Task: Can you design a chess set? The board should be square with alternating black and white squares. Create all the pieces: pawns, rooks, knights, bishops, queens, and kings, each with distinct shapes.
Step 115:
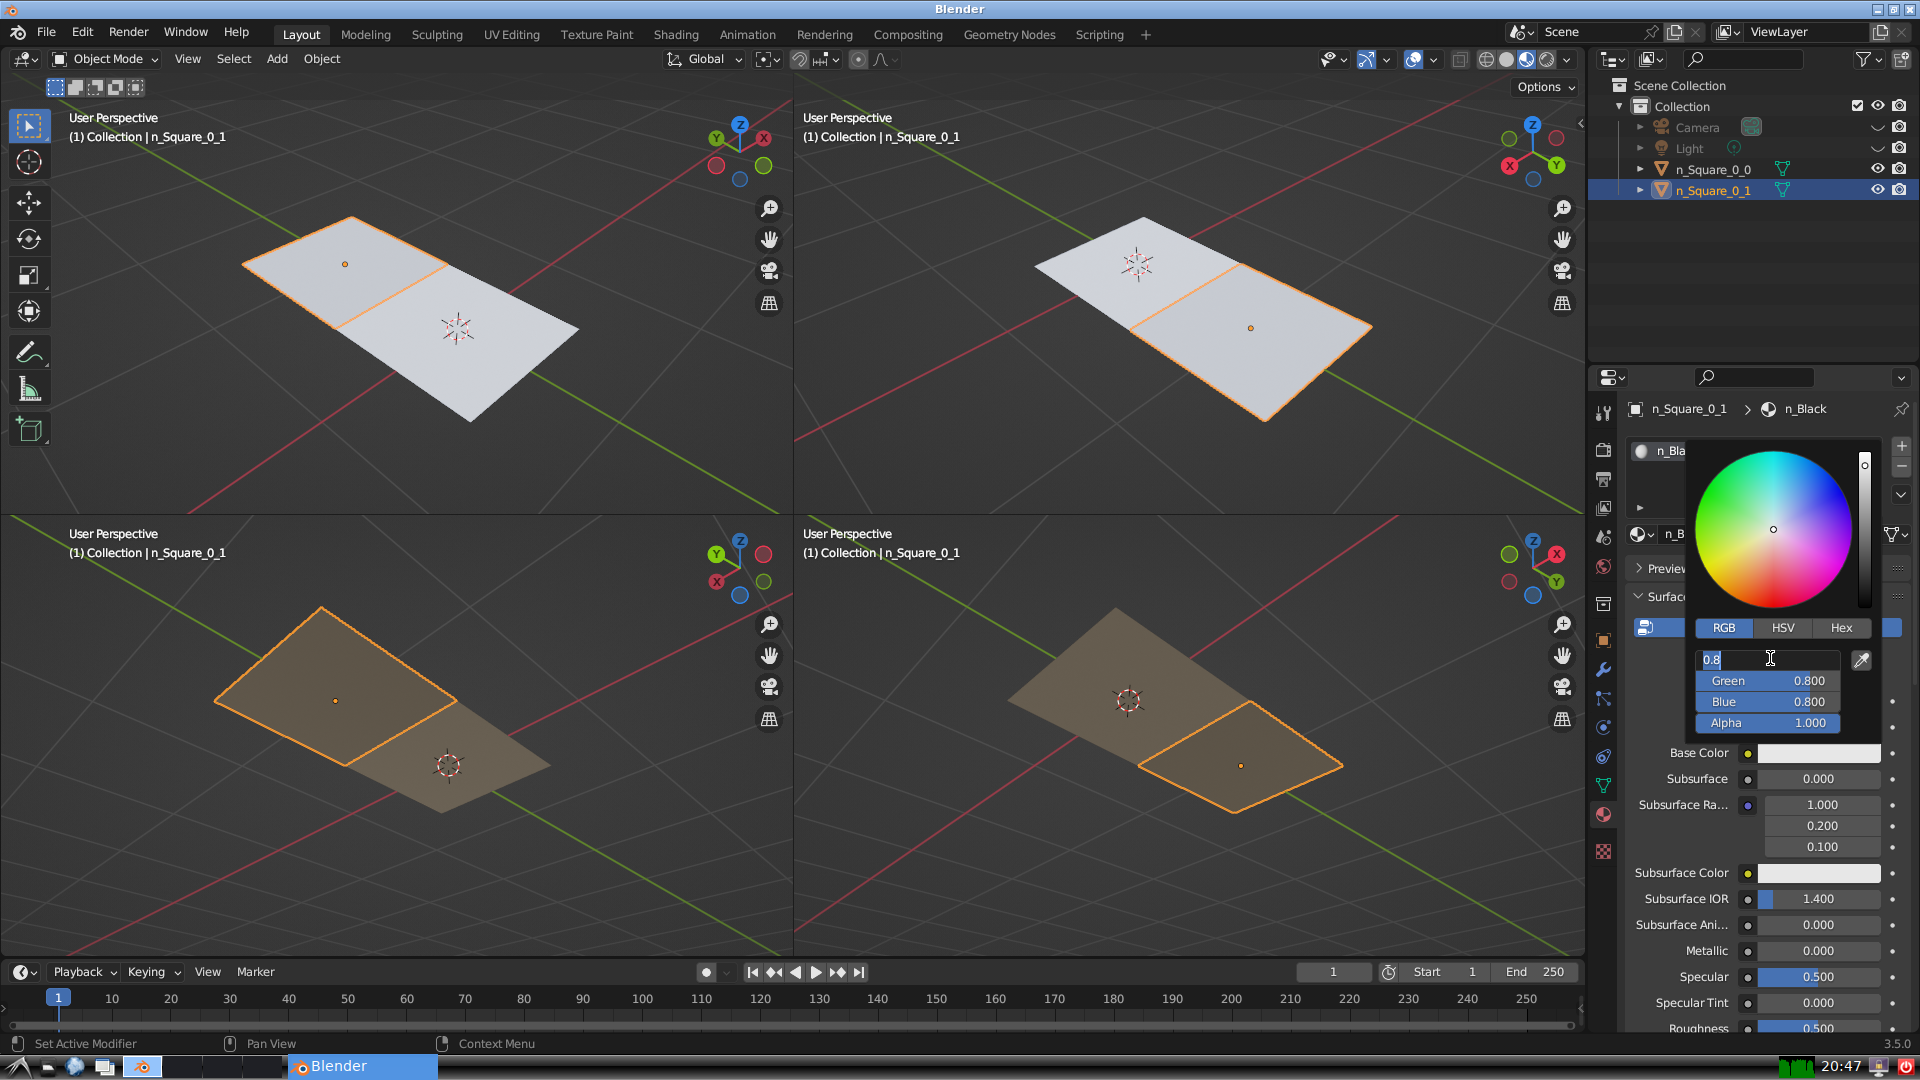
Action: input_text: 0.0